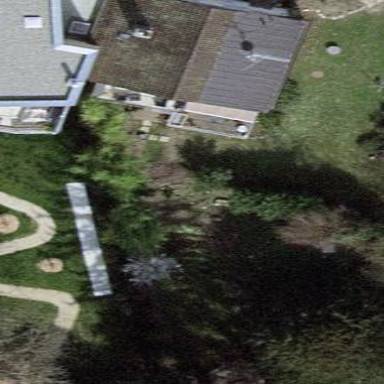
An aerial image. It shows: Garden surrounded by fence.